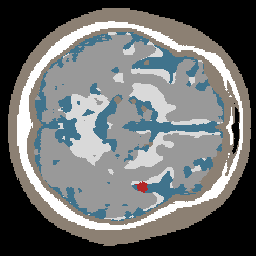
Label: lesion